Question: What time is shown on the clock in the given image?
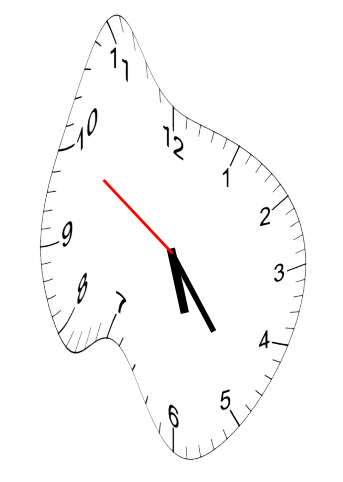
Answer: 05:23:50